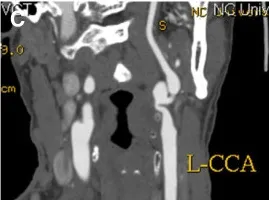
A LICA aneurysm.
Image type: radiology (ct)